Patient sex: F
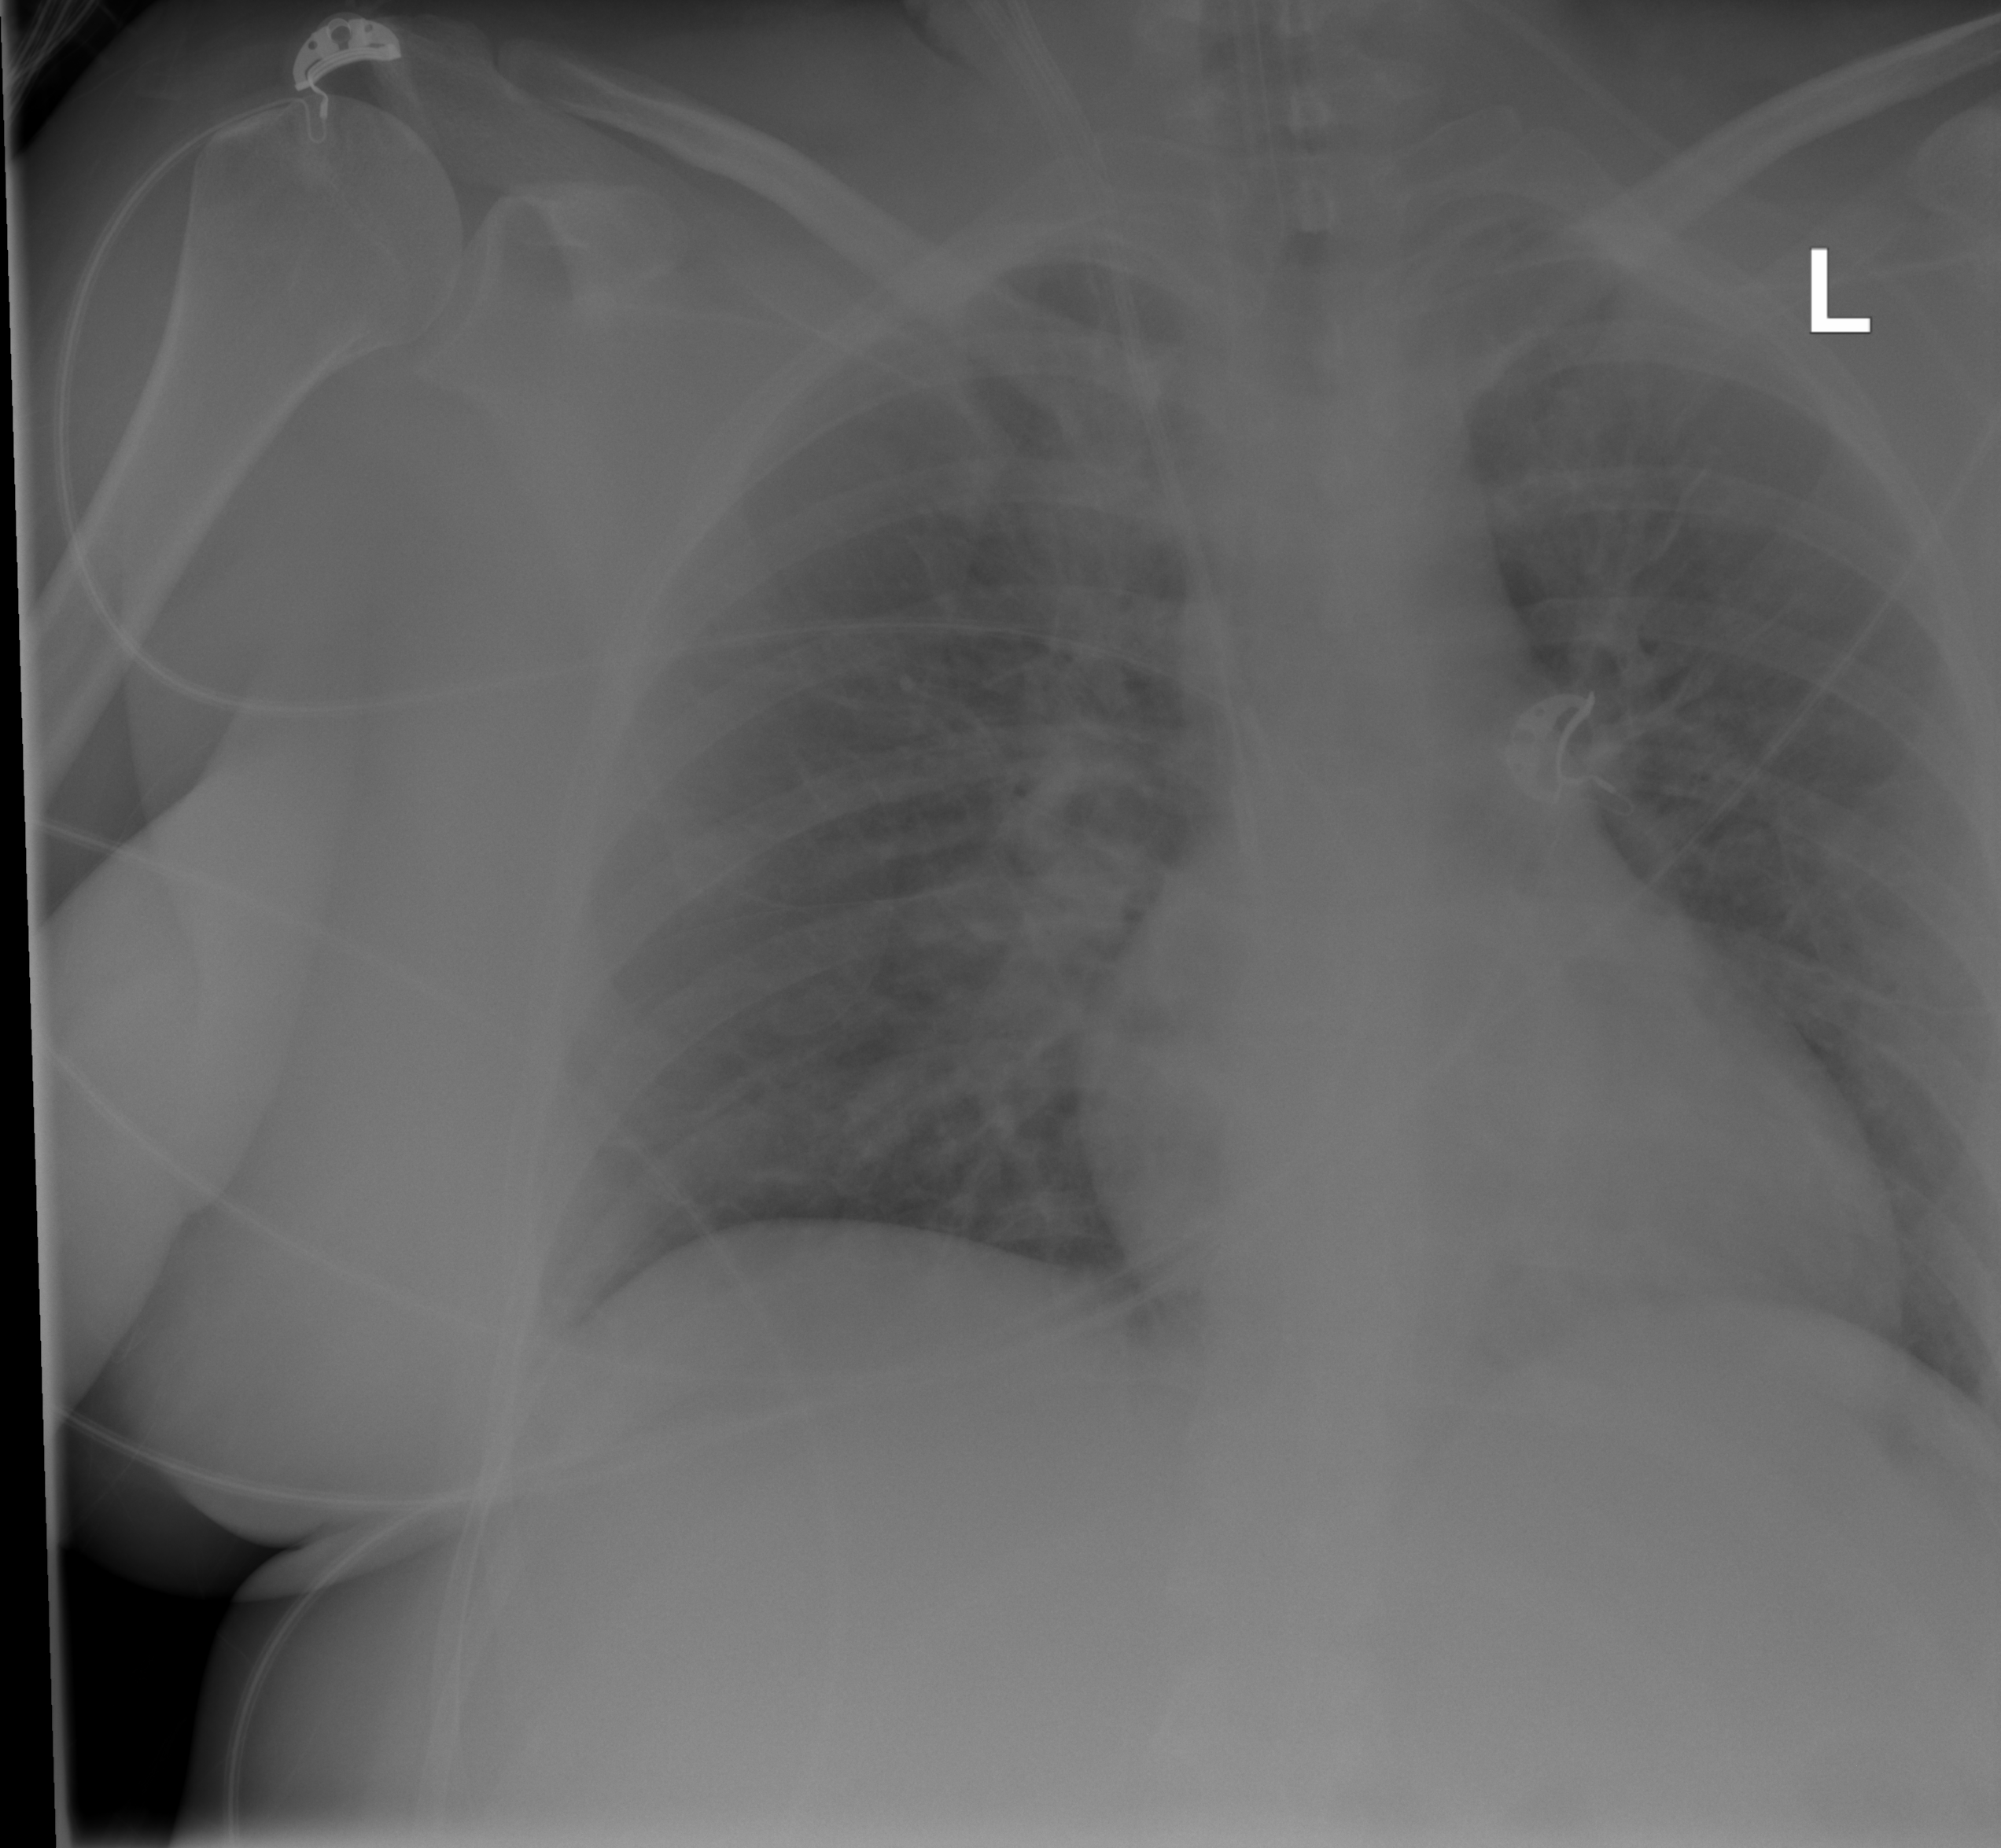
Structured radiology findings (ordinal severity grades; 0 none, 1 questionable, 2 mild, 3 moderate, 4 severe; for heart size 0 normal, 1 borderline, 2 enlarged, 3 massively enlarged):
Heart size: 0
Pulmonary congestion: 2
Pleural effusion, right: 0
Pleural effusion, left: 0
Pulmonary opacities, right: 0
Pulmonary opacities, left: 0
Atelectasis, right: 0
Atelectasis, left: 0